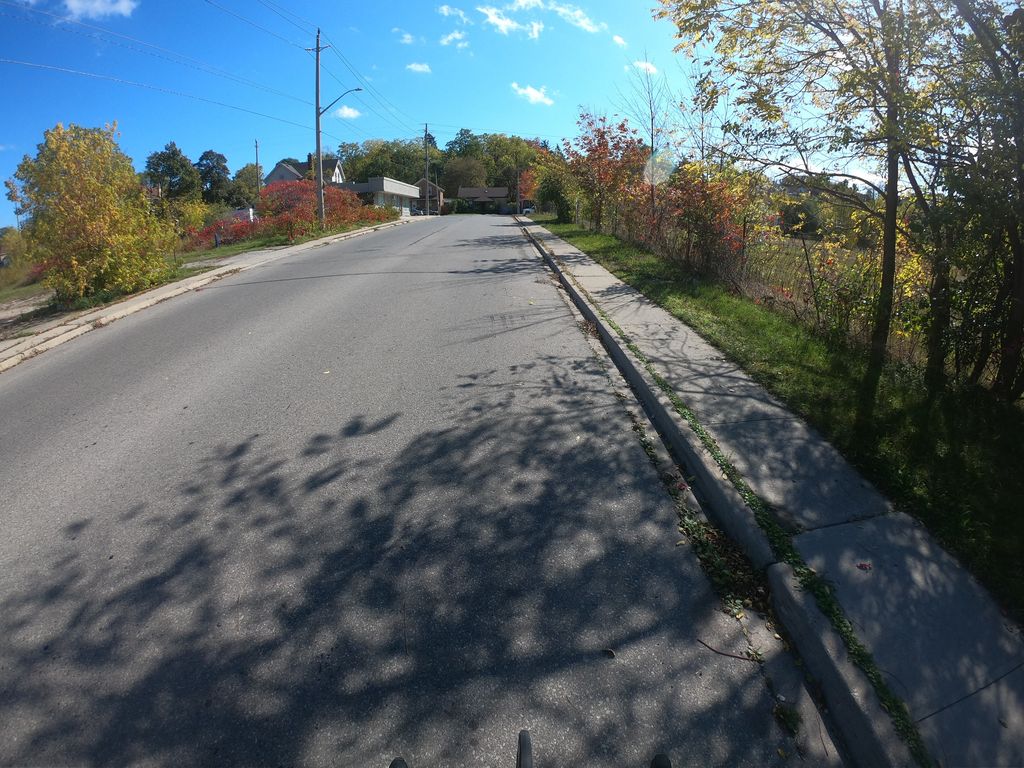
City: kitchener-waterloo